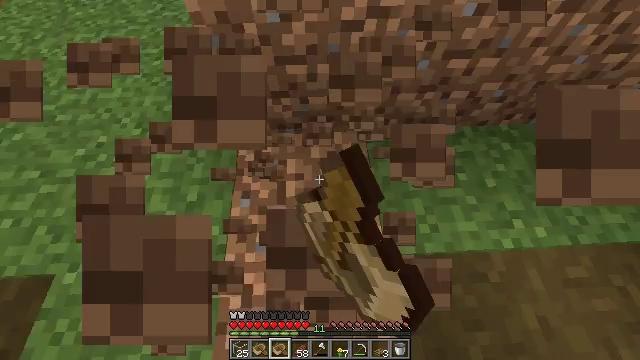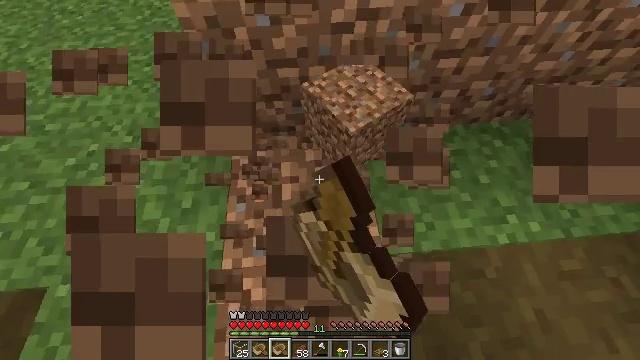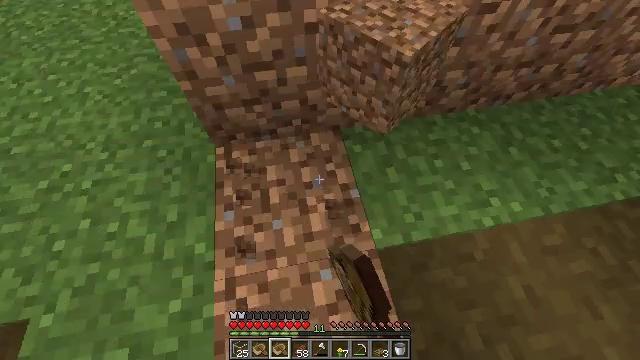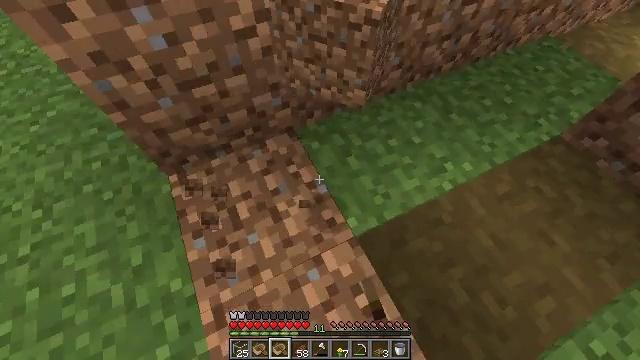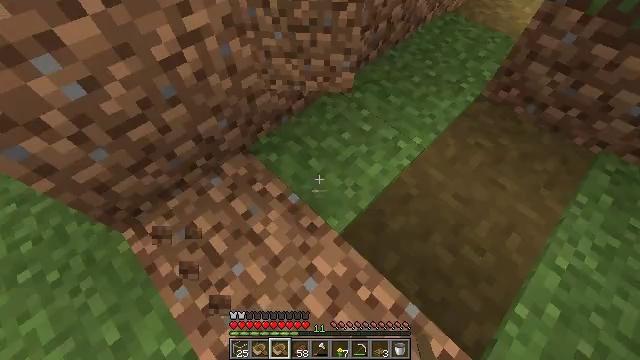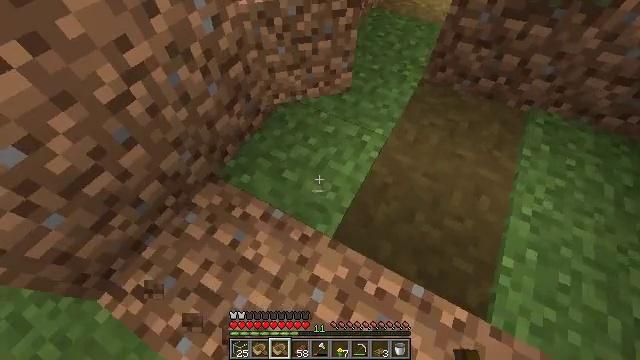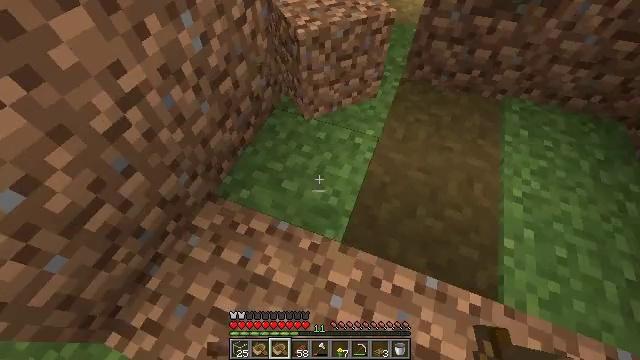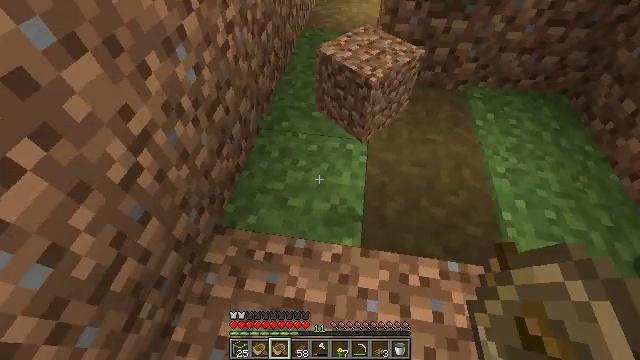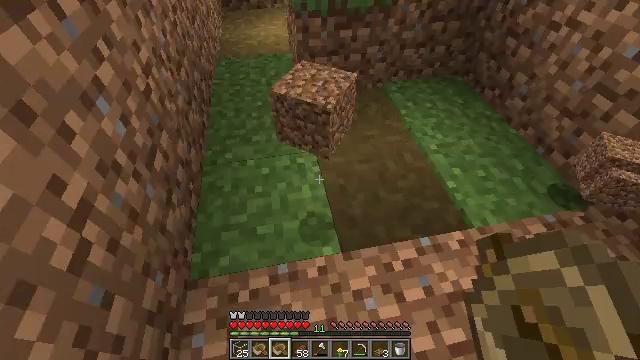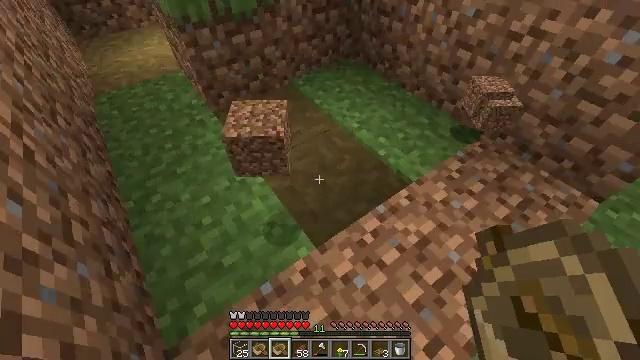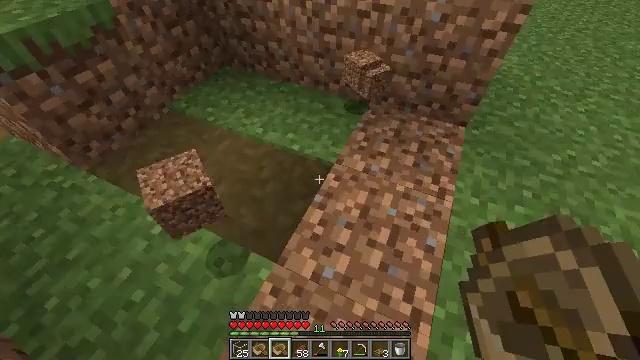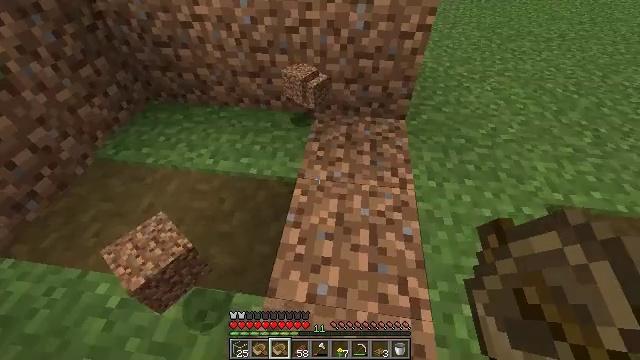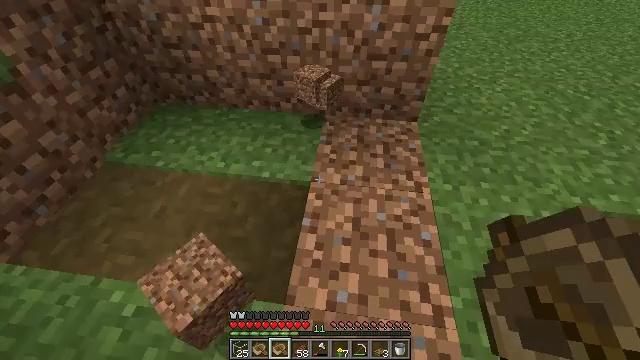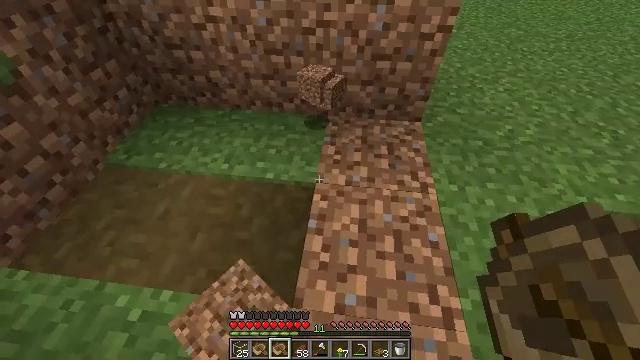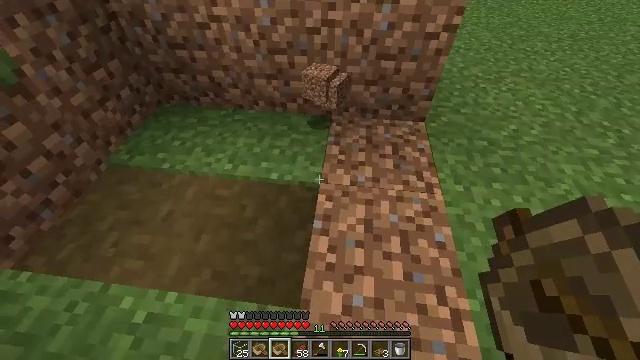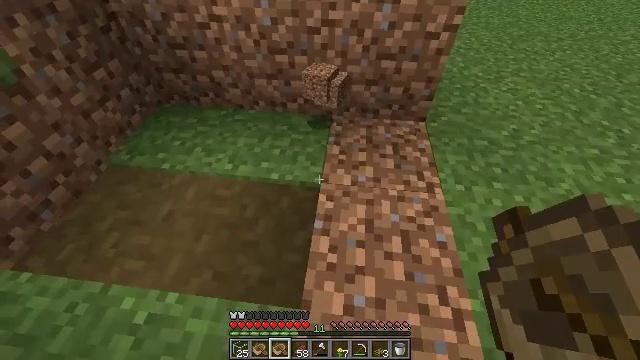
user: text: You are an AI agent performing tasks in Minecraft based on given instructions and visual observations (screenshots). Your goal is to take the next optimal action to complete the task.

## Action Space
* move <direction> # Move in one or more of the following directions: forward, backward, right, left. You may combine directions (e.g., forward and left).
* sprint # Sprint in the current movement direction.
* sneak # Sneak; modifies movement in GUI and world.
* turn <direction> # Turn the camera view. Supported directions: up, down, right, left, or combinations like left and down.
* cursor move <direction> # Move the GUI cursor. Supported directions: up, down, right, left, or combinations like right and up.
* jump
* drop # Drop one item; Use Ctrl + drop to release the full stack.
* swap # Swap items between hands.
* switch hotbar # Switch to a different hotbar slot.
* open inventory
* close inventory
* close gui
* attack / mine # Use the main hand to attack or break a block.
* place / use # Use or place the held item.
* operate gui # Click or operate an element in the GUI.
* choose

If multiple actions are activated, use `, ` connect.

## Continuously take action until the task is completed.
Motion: motion action
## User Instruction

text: Break the oak trapdoor to collect it.
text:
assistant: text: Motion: turn right, attack / mine
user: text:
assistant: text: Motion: turn right, attack / mine
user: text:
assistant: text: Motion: turn right
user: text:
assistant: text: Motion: move left, turn right
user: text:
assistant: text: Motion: move left, turn right and up
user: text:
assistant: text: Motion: move left, turn right and up
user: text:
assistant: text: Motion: move left, turn right and up
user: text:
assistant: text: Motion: move left, turn right and up
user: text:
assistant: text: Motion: move forward and move left, turn right
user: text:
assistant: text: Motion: move forward and move left, turn right
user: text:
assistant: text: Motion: move forward and move left, turn right and up
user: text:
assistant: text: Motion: no_op
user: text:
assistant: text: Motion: no_op
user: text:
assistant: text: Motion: no_op
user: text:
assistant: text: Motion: no_op
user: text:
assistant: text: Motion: no_op
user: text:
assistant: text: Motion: no_op
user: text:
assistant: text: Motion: no_op
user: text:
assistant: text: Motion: move forward, turn right
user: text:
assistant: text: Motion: move forward, turn right
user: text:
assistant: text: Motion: move forward, turn right and up
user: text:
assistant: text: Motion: move forward, turn up
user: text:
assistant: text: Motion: move forward, turn left and up
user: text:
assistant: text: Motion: move forward, turn left and up
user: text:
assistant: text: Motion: move forward, sprint, turn left
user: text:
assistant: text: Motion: move forward, sprint, turn left
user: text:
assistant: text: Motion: move forward, sprint, turn left and up
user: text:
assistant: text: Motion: move forward, sprint, turn left and up
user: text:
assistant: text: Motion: move forward, turn left and up
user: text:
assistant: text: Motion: move forward, turn left and up